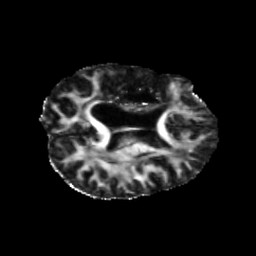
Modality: FA
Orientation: axial
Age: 44
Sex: female
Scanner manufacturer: siemens
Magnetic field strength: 3 T
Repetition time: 5.25 s
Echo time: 0.08 s